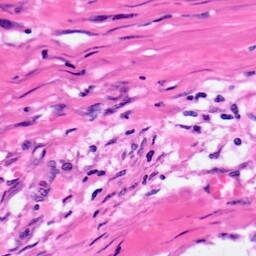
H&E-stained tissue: Pancreatic